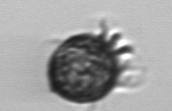
Label: Ciliophora